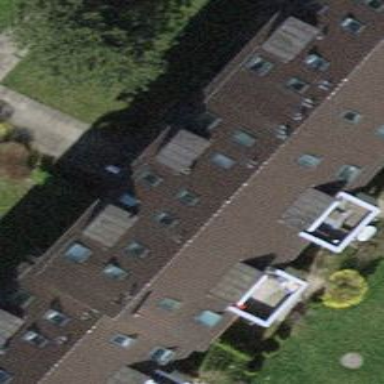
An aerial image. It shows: Apartment building with pitched roof.